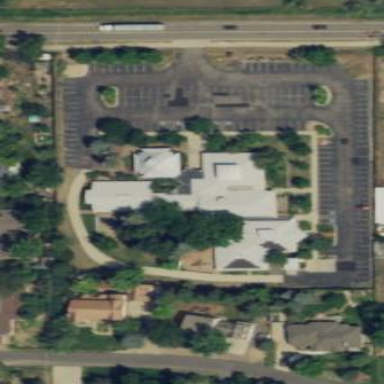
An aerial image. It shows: Beautiful church building.